Question: If a user clicks the button

he is confronted with this evil beast:
'''
ActiveRecord::RecordNotFound in CommentsController#create
Couldn't find Comment with 'id'=
Line: @commentable = resource.singularize.classify.constantize.find(id)
'''
'''
<%= link_to activity.user.name, activity.user %>
<%= render "activities/#{activity.trackable_type.underscore}/#{activity.action}", activity: activity %>
<%= render "comments/comments", comments: activity.comments %>
<%= render "comments/form", new_comment: Comment.new(commentable_id: activity.id, commentable_type: activity.class.model_name) %>
'''
'''
<%= form_for new_comment do |f| %>
<%= f.text_area :content, rows: 4, class: 'form-control', placeholder: 'Enter Comment' %>
<%= button_tag(type: 'submit', class: "btn") do %>
<span class="glyphicon glyphicon-plus"></span> Comment
<% end %>
<% end %>
'''
'''
def index
@activities = Activity.order("created_at desc").where(user_id: current_user.following_ids)
@commentable = @activity
@comment = Comment.new
end
'''
The error can be found here:
'''
class CommentsController < ApplicationController
before_action :load_commentable
before_action :set_comment, only: [:show, :edit, :update, :destroy, :like]
before_action :logged_in_user, only: [:create, :destroy]
def index
@comments = @commentable.comments
end
def new
@comment = @commentable.comments.new
end
def create
@comment = @commentable.comments.new(comment_params)
if @comment.save
redirect_to @commentable, notice: "comment created."
else
render :new
end
end
def edit
@comment = current_user.comments.find(params[:id])
end
def update
@comment = current_user.comments.find(params[:id])
if @comment.update_attributes(comment_params)
redirect_to @commentable, notice: "Comment was updated."
else
render :edit
end
end
def destroy
@comment = current_user.comments.find(params[:id])
@comment.destroy
redirect_to @commentable, notice: "comment destroyed."
end
def like
@comment = Comment.find(params[:id])
@comment_like = current_user.comment_likes.build(comment: @comment)
if @comment_like.save
@comment.increment!(:likes)
flash[:success] = 'Thanks for liking!'
else
flash[:error] = 'Two many likes'
end
redirect_to(:back)
end
private
def set_comment
@comment = Comment.find(params[:id])
end
def load_commentable
resource, id = request.path.split('/')[1, 2]
@commentable = resource.singularize.classify.constantize.find(id) #Here it is!
end
def comment_params
params[:comment][:user_id] = current_user.id
params.require(:comment).permit(:content, :commentable, :user_id, :like)
end
end
'''
The error came about from the answer here: <URL>
'''
Started POST "/comments" for ::1 at 2015-04-23 20:12:14 -0400
Processing by CommentsController#create as HTML
Parameters: {"utf8"=>"", "authenticity_token"=>"hU1lxg2BMqSyBo8j2SGiEB4wZ3ez5kz/E64mp6ssbwBnh+DddyTtNQxY+IYCluHHvs2wIBxrtD5hQVA5sGtXBg==", "comment"=>{"content"=>"test"}, "button"=>""}
[1m[35mUser Load (0.2ms)[0m SELECT "users".* FROM "users" WHERE "users"."id" = ? LIMIT 1 [["id", 2]]
[1m[36mHabit Load (0.1ms)[0m [1mSELECT "habits".* FROM "habits" WHERE "habits"."user_id" = ?[0m [["user_id", 2]]
[1m[35mHabit Load (2.5ms)[0m SELECT "habits".* FROM "habits"
[1m[36mActsAsTaggableOn::Tag Load (0.3ms)[0m [1mSELECT "tags".* FROM "tags" WHERE (LOWER(name) = LOWER('ingrain'))[0m
[1m[35mComment Load (0.3ms)[0m SELECT "comments".* FROM "comments" WHERE "comments"."id" = ? LIMIT 1 [["id", nil]]
Completed 404 Not Found in 16ms
ActiveRecord::RecordNotFound (Couldn't find Comment with 'id'=):
app/controllers/comments_controller.rb:61:in 'load_commentable'
'''
Thank you so much!
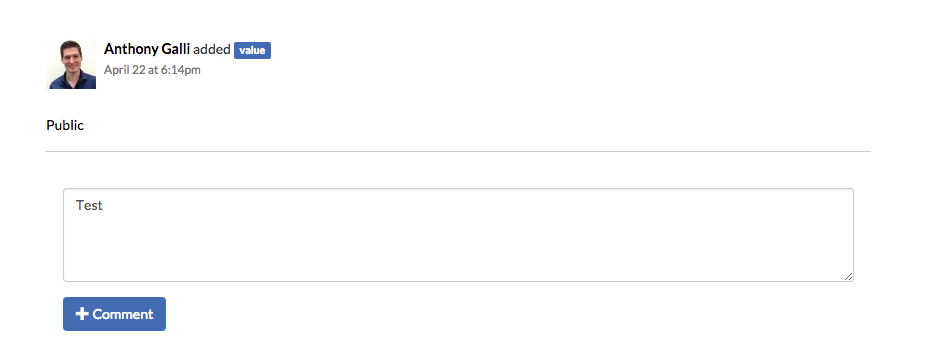
Answer: The problem is, for this to work, it looks like it is setup for comments to be a of whatever you're commenting on in your routes file.
So, if you want comments on activities, you'd have:
'''
resources :activites do
resources :comments
end
'''
This way, when the #load_commentable method picks apart the request path, it'll get the commentable and id from the first two segments.
It looks, instead, like you're trying to use comments as a top level resource.
When you call your partial, simply pass along the url helper that the form should use. Like this:
'''
<%= render "comments/form", new_comment: Comment.new(commentable_id: activity.id, commentable_type: activity.class.model_name), create_url: :activity_comments_path %>
'''
Then, over in the partial, simply invoke that helper and pass the result as the url option - like this:
'''
<%= form_for new_comment, url: send(create_url, new_comment.commentable)
'''